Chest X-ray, PA view. Patient: 28 years old, sex F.
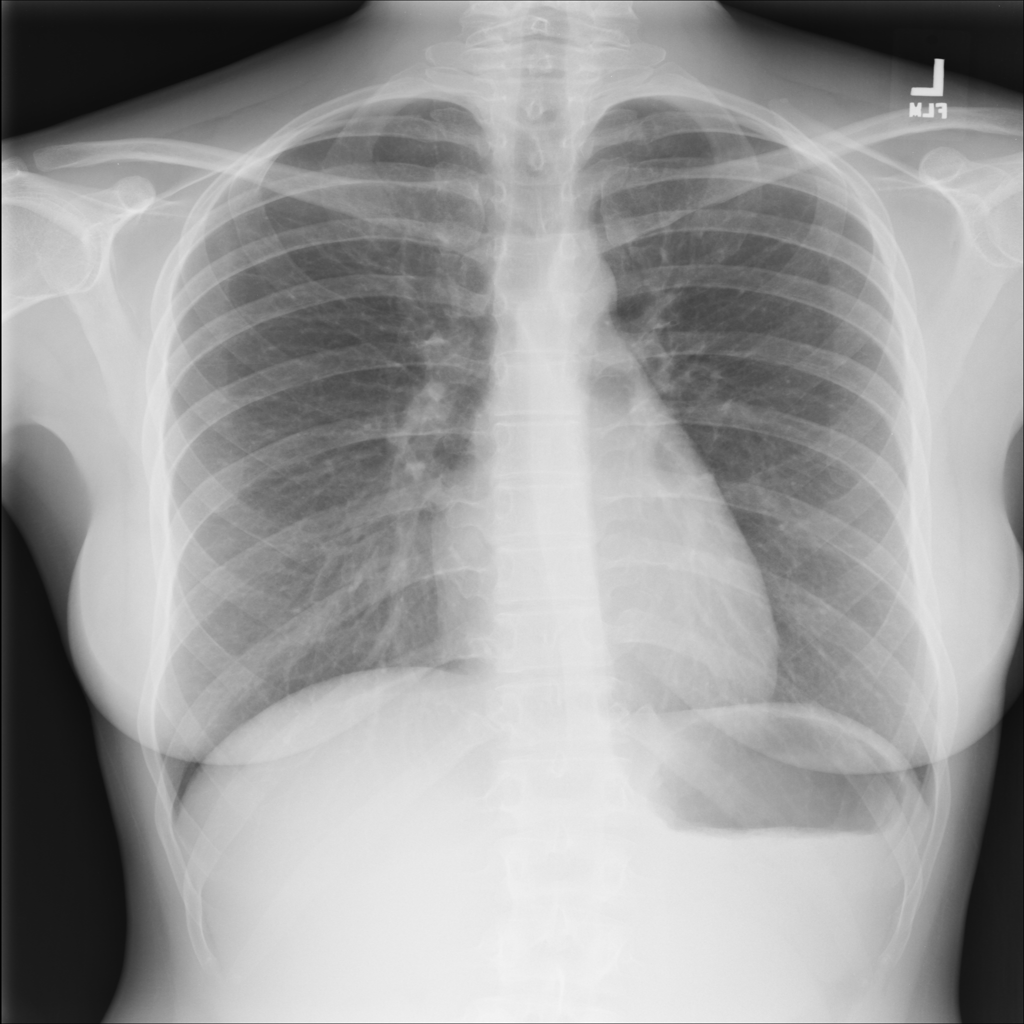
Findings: No Finding